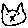
Label: cat